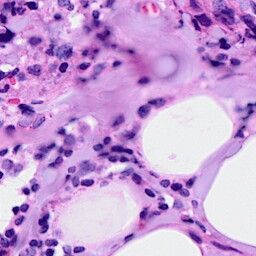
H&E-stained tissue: Breast